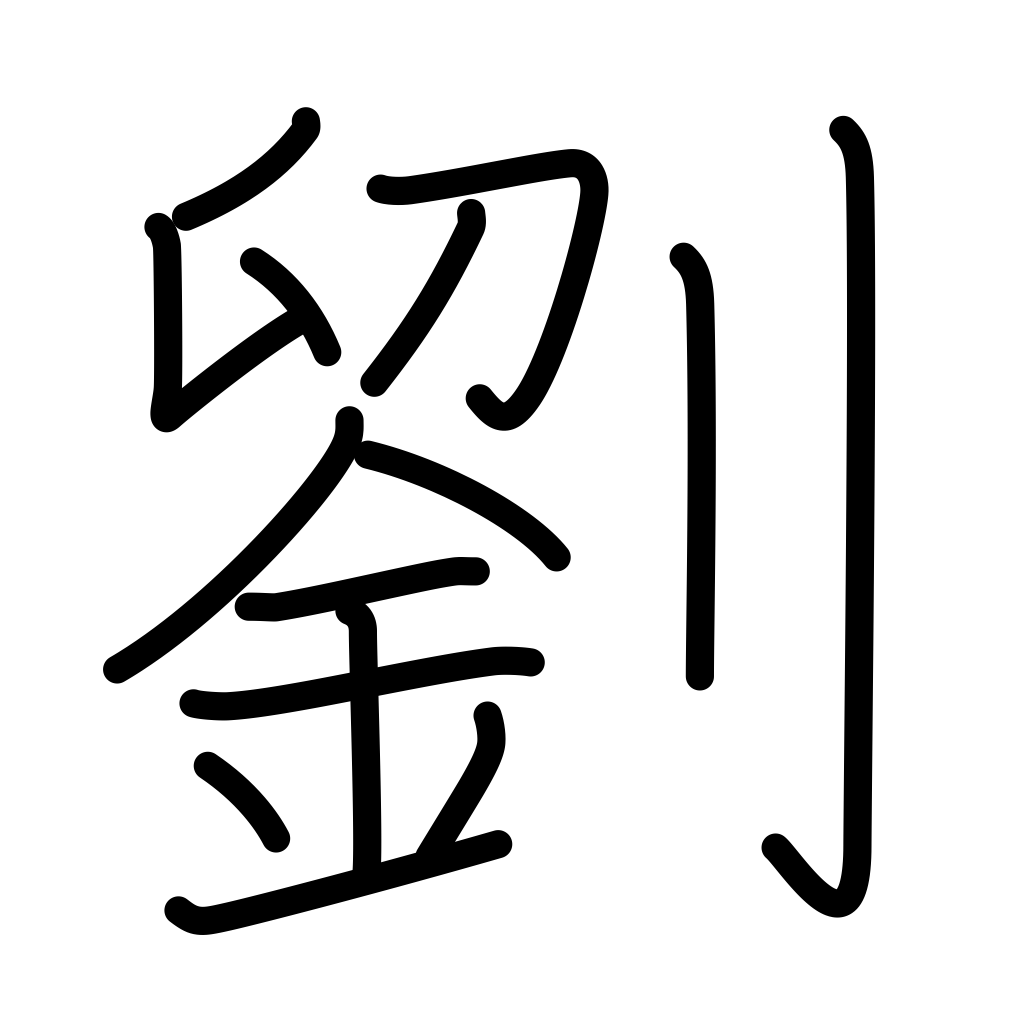
Meaning: weapon of war, logging axe, kill en masse, sparse, faded